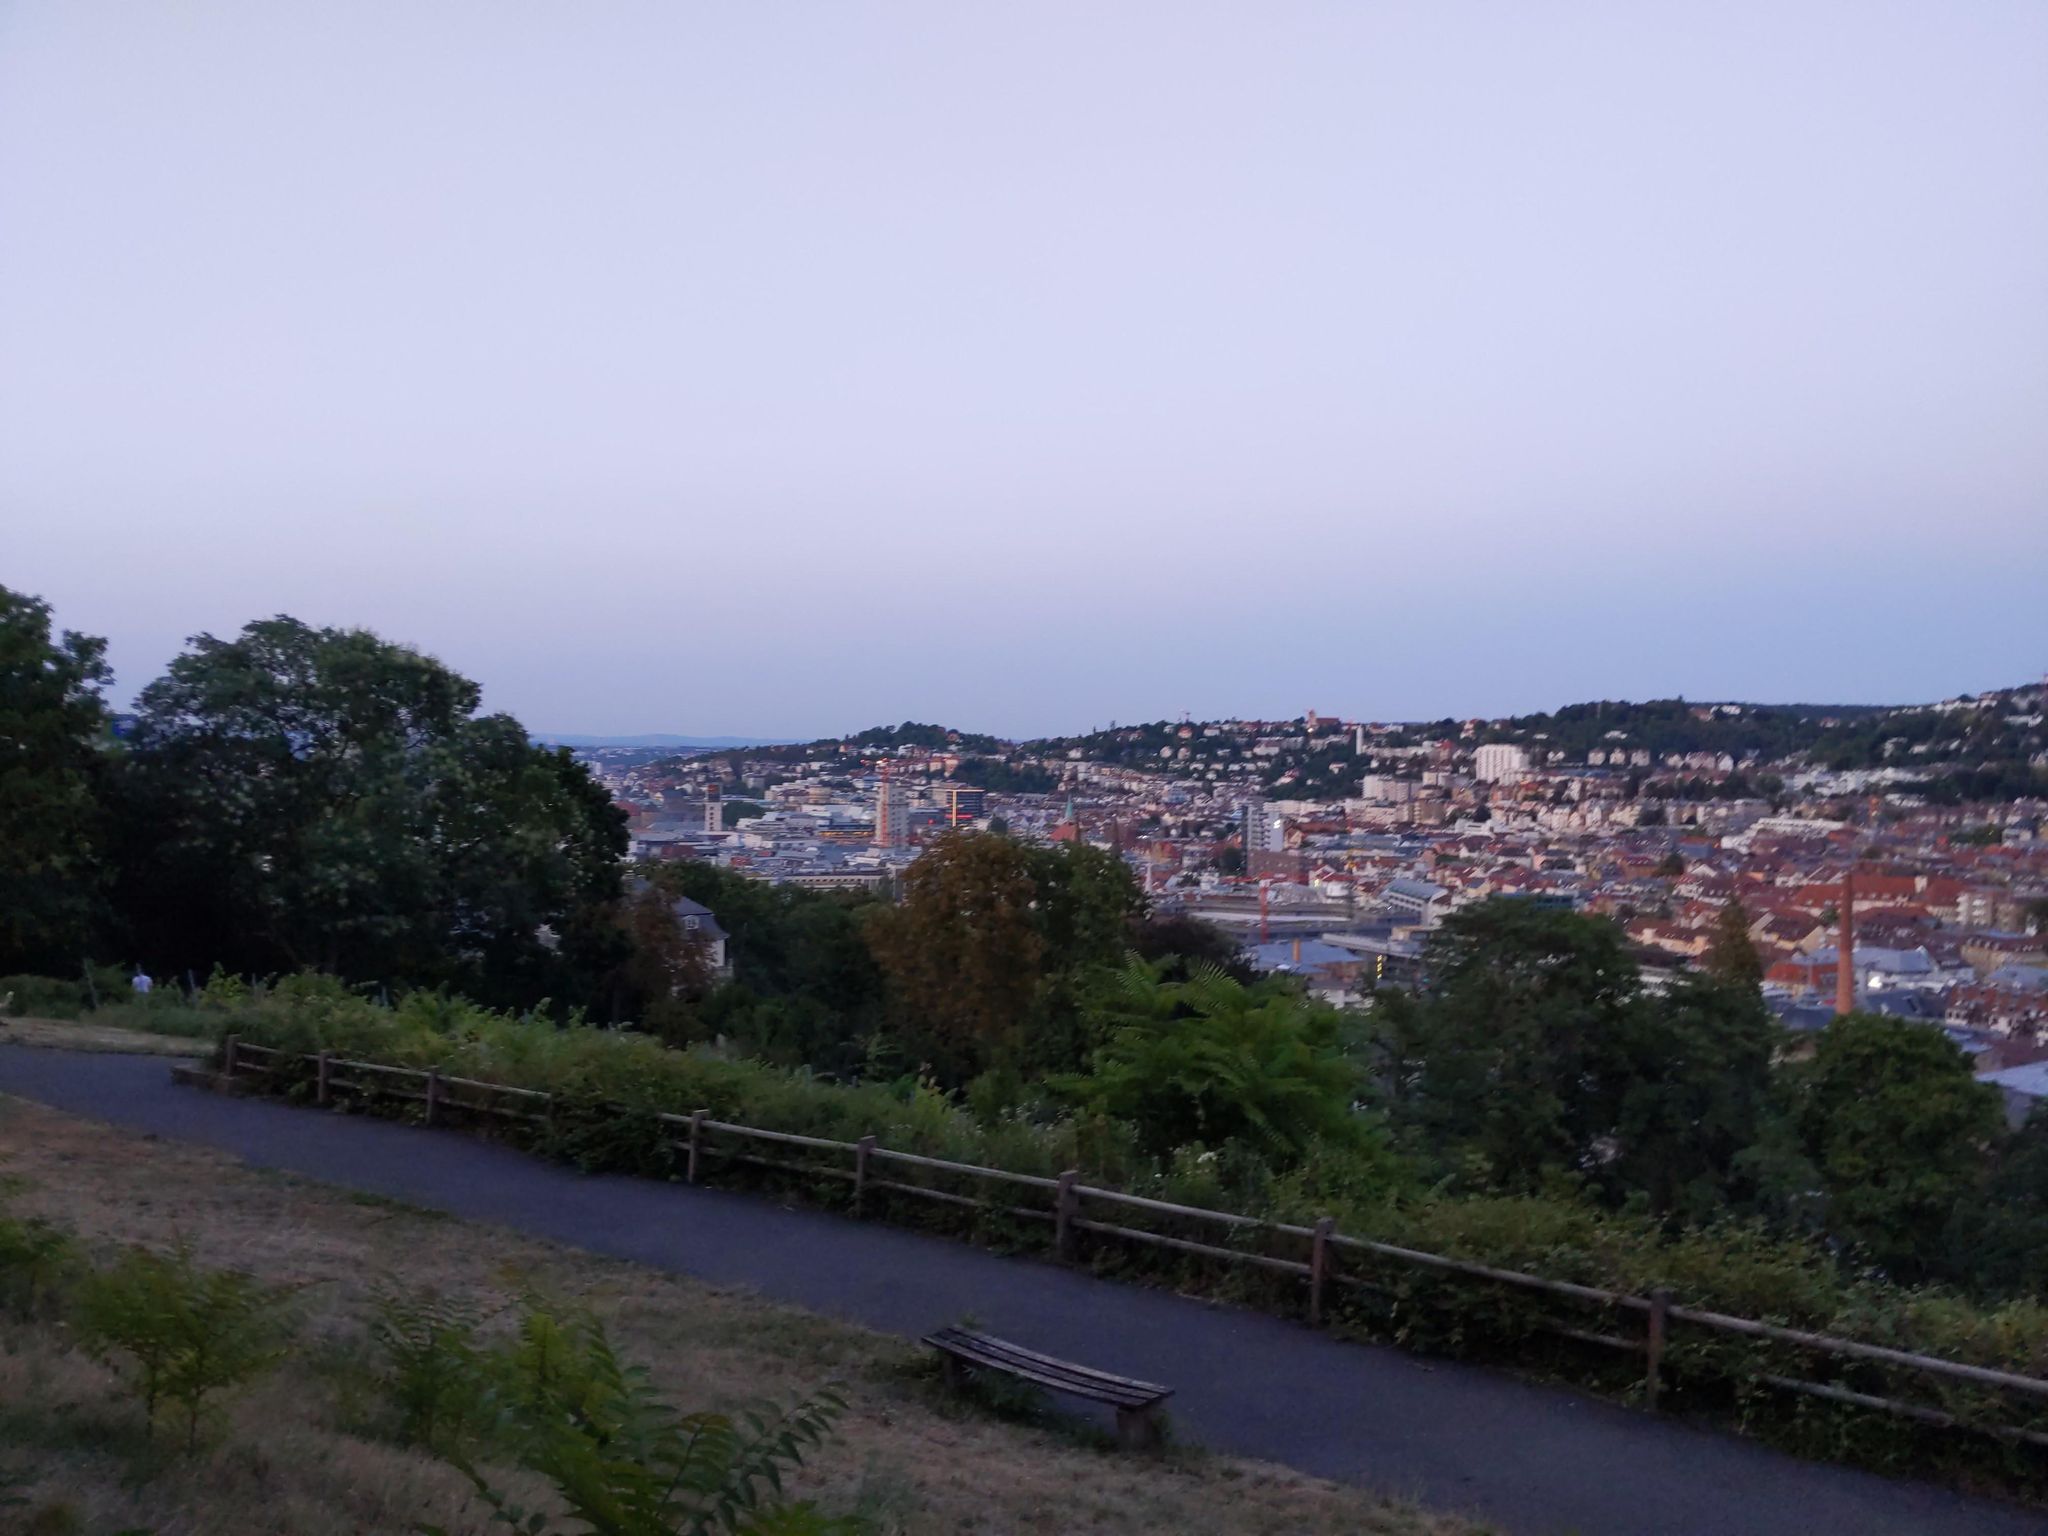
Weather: clear
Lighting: day
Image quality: slightly poor
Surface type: fields
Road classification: steps, path, footway
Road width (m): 2.5
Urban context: urban centre
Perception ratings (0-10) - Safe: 2.59, Lively: 2.62, Beautiful: 8.11, Boring: 4.97, Depressing: 4.98, Wealthy: 1.6